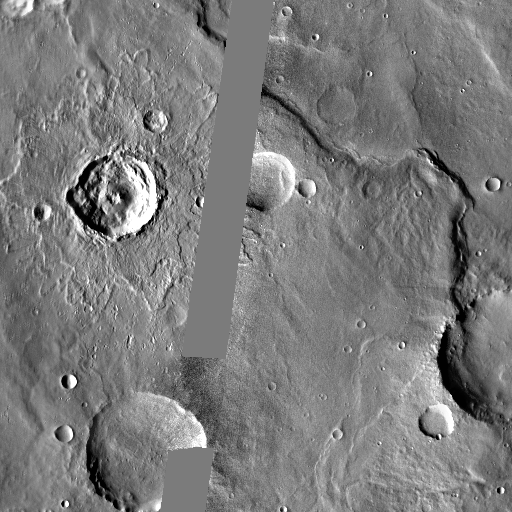
Crater classes present: Background, Other, Layered, Buried, Secondary